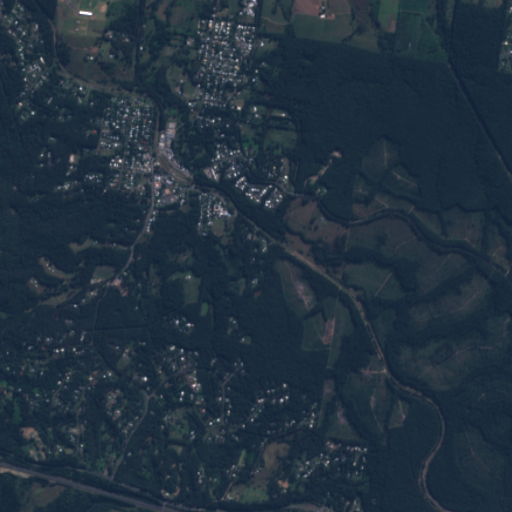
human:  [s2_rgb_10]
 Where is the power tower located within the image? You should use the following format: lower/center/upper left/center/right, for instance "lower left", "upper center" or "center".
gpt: The power tower is located in the upper right of the image.
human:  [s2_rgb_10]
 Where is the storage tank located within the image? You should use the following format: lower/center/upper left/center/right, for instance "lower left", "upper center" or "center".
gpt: The storage tank is located in the center left of the image.
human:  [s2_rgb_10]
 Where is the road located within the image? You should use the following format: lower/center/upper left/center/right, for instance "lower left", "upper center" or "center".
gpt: There is no road in the image.